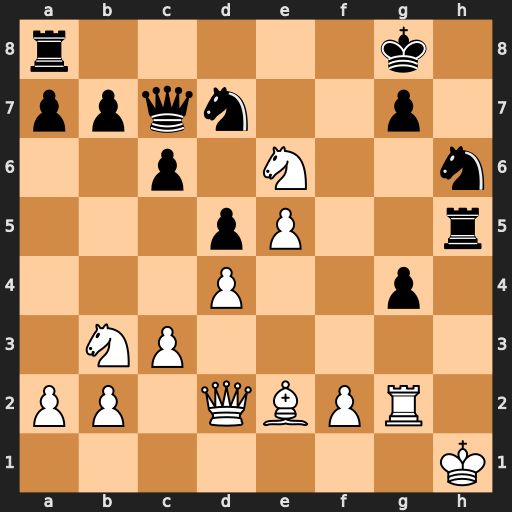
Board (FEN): r5k1/ppqn2p1/2p1N2n/3pP2r/3P2p1/1NP5/PP1QBPR1/7K
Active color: w
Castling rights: -
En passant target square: -
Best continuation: Rh2 Rxh2+ Kxh2 Qc8 Qg5